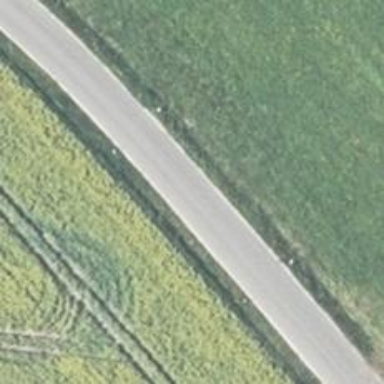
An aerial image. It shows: Asphalt road classified as tertiary.